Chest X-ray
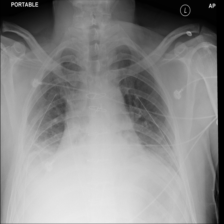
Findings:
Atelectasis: positive
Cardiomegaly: negative
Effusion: positive
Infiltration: positive
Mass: negative
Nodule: negative
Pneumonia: negative
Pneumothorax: negative
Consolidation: negative
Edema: negative
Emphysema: negative
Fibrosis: negative
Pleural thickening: negative
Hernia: negative